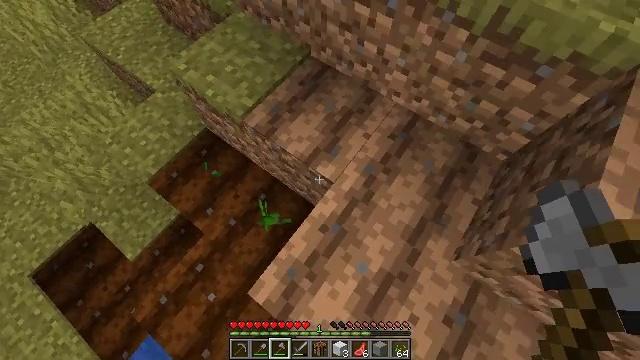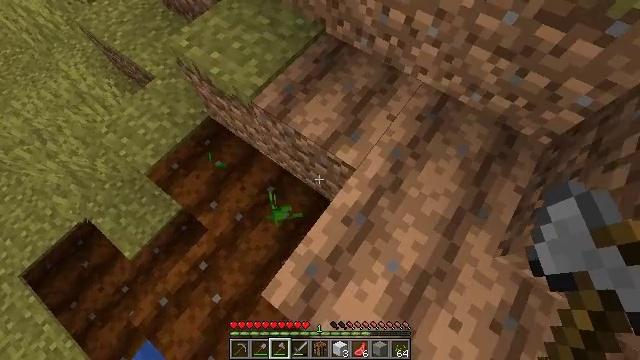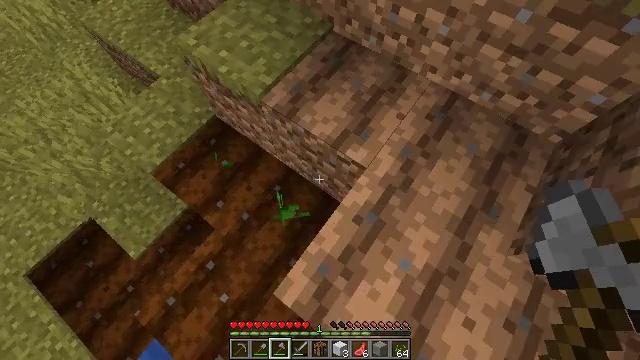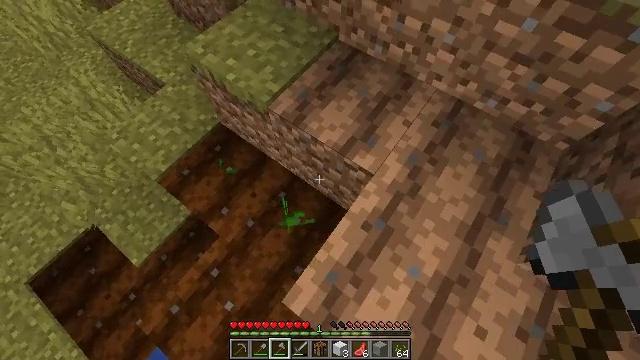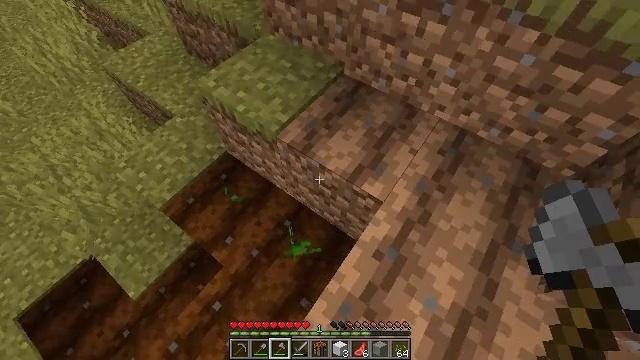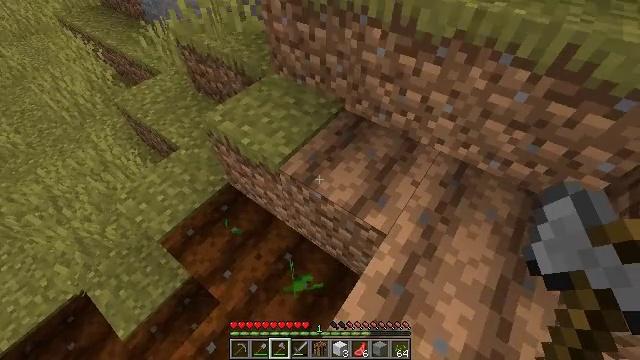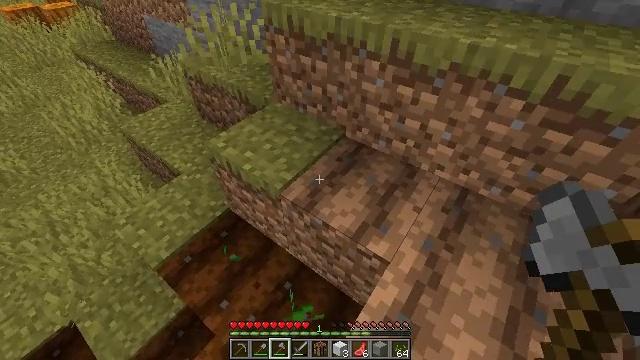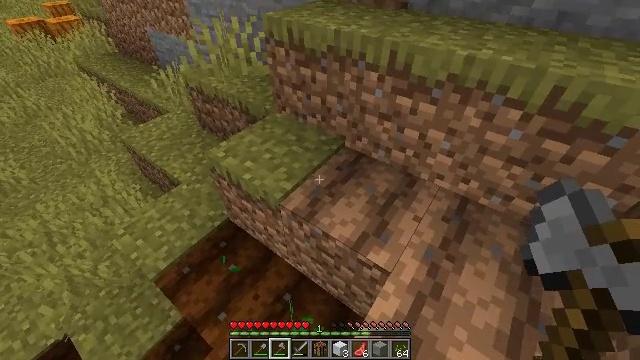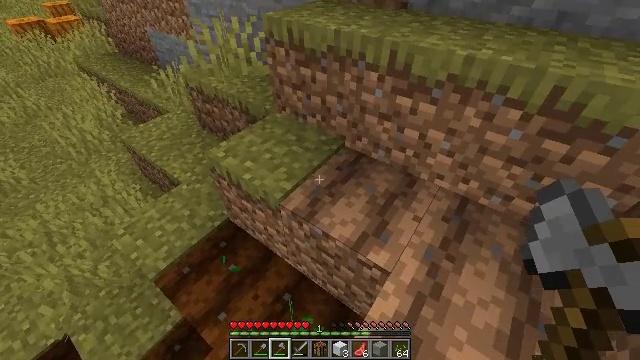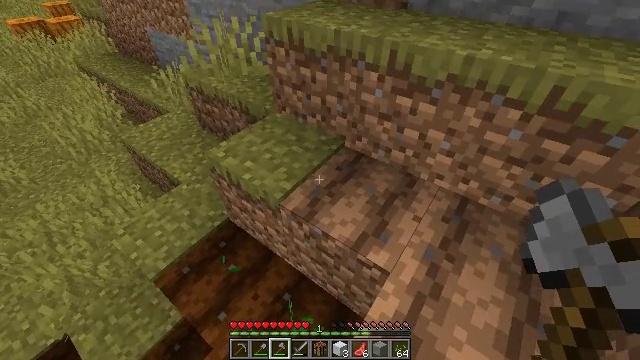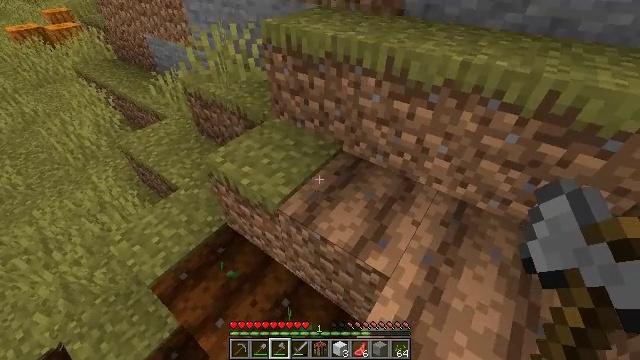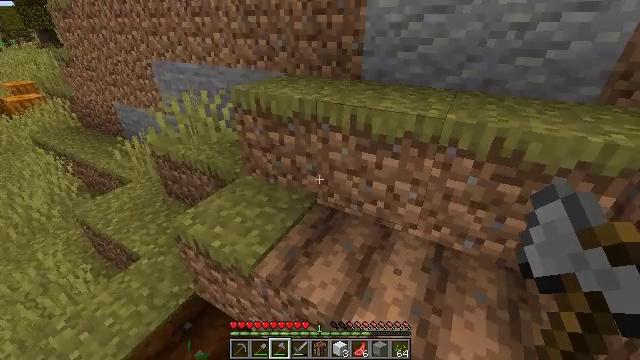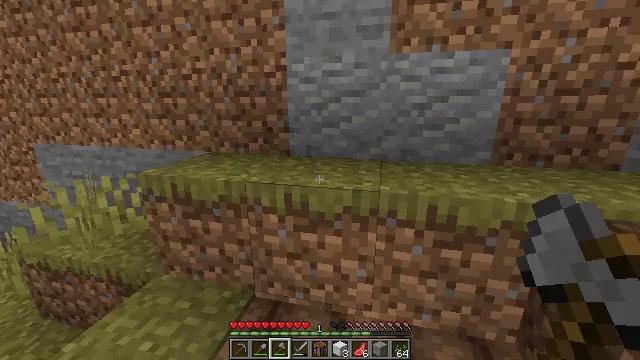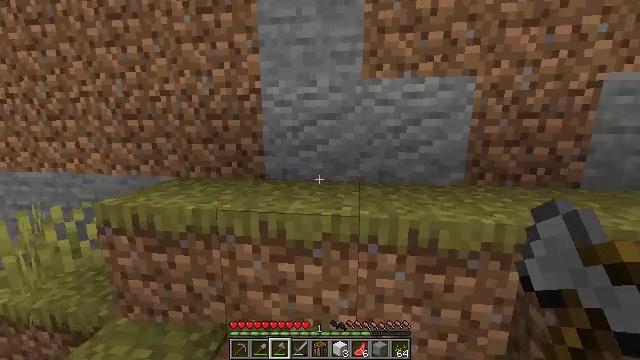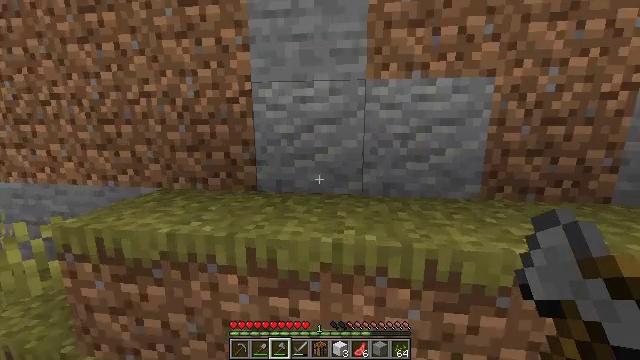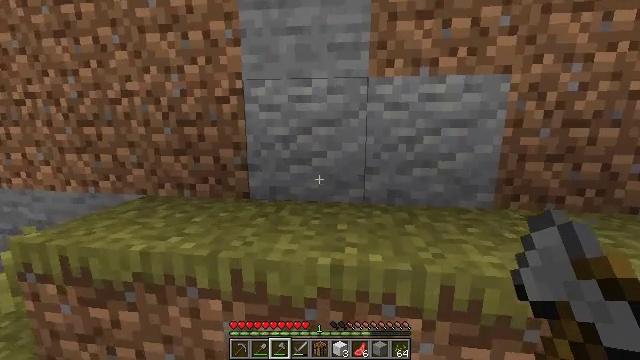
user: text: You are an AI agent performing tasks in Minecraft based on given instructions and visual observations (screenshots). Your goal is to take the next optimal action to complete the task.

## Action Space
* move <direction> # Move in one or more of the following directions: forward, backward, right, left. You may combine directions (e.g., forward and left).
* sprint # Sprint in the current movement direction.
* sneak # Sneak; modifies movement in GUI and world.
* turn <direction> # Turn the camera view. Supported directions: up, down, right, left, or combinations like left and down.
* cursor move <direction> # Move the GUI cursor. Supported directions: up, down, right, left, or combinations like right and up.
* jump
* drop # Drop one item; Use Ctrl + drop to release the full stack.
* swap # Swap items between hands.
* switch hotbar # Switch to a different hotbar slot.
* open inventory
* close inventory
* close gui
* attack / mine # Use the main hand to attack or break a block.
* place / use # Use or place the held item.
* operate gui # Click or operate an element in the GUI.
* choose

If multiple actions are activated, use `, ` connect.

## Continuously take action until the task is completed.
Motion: motion action
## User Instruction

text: Break the melon stem to clear space.
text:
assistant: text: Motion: no_op
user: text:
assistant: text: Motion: no_op
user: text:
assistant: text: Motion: turn up
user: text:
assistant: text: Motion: turn up
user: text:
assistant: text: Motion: turn up
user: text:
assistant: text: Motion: turn up
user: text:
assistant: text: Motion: turn up
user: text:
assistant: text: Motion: no_op
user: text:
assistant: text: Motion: no_op
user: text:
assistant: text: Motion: turn up
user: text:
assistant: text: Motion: move forward, turn right and up
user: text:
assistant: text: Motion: move forward, turn right and up
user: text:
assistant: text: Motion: move forward, turn right and up
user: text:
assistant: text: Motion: move forward
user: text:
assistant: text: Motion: move forward
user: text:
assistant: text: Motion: move forward
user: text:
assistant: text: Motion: move forward, turn left and down
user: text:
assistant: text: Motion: turn left and down
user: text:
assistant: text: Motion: turn left and down
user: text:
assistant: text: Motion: no_op
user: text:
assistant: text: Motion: no_op
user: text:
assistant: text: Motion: turn left and up
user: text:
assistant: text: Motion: turn left and up
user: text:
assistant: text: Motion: turn right and up
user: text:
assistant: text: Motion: turn right and up
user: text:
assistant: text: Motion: turn left and down
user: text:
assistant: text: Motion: turn left and down
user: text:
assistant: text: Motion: move left, turn left and down
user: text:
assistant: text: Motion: move left, turn left and down
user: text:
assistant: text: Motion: move left, turn left and down